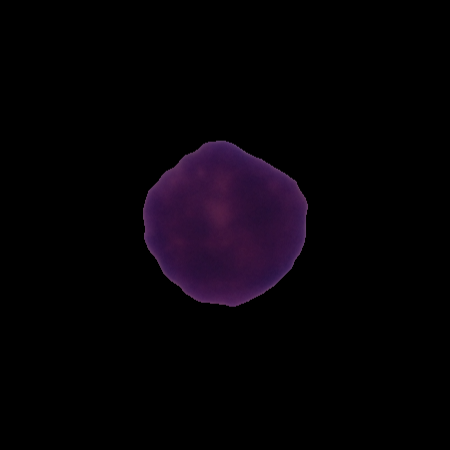
Label: healthy